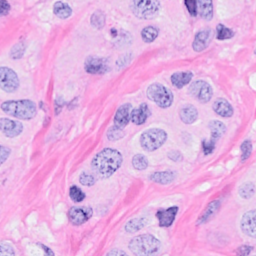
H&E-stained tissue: Breast